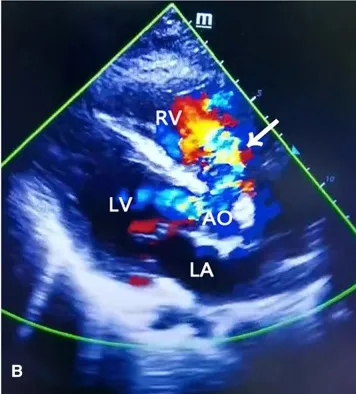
Transthoracic echocardiography. (B) Color Doppler flow. Arrow indicated blood flows into the right atrium from the ruptured sinus of Valsalva aneurysm. Ao, aorta; LA, left atrium; PA, pulmonary artery; RA, right atrium, RV, right ventricle, RCSA, right coronary sinus aneurysm.
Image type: radiology (ultrasound)